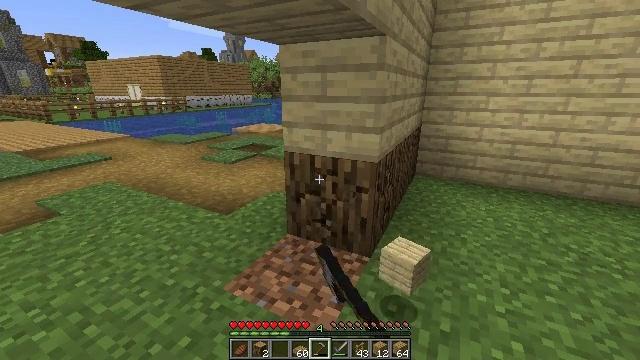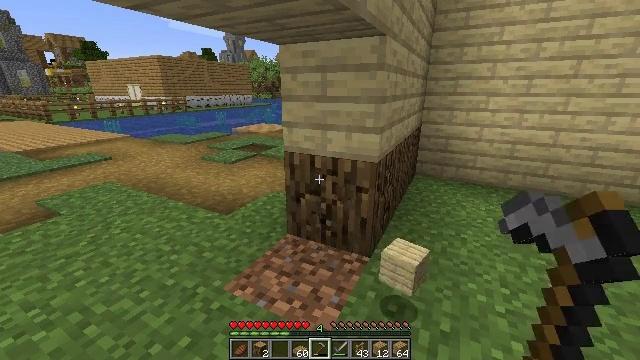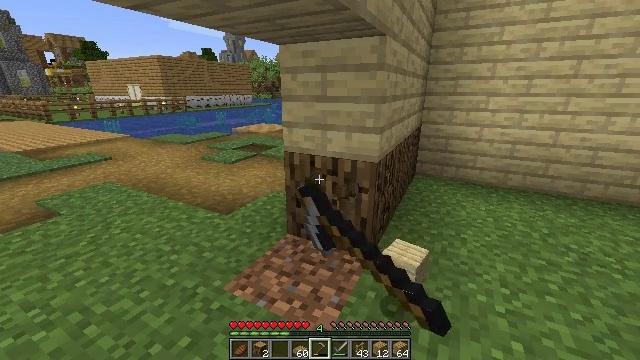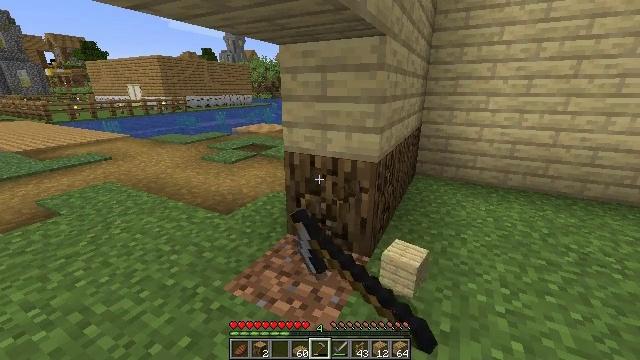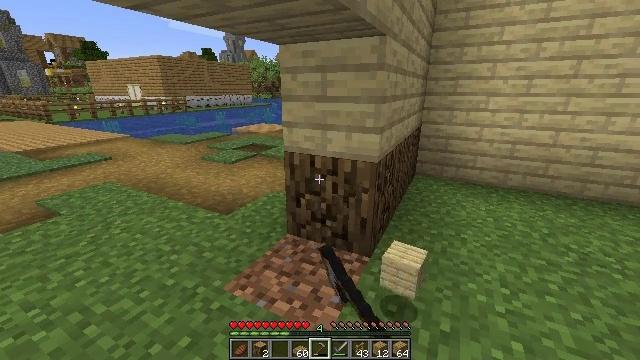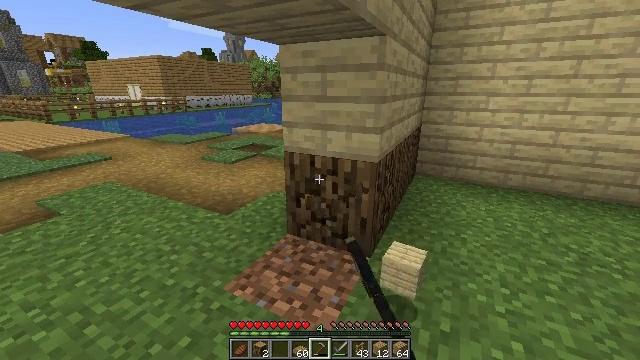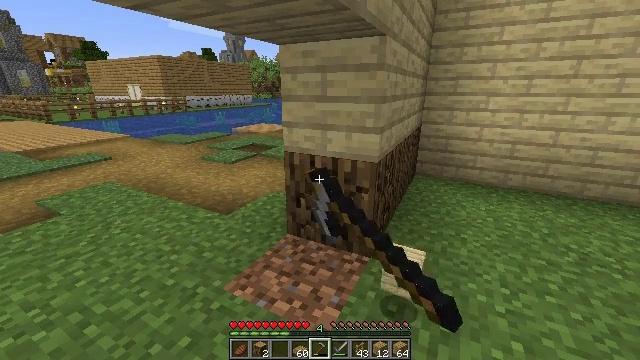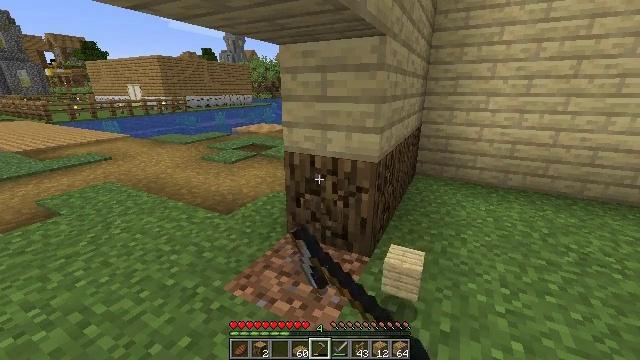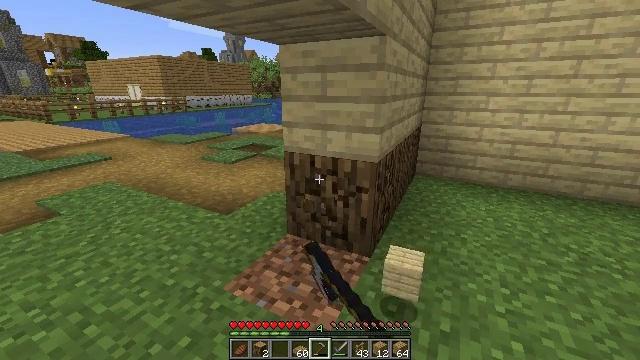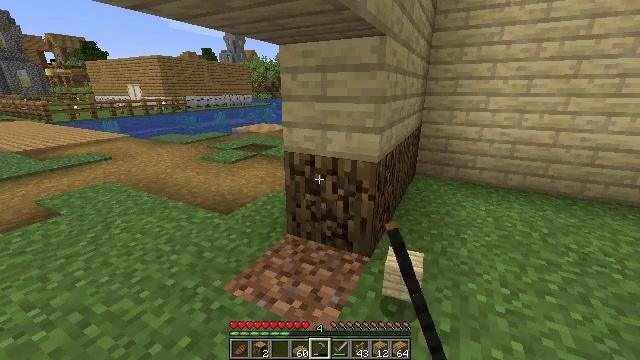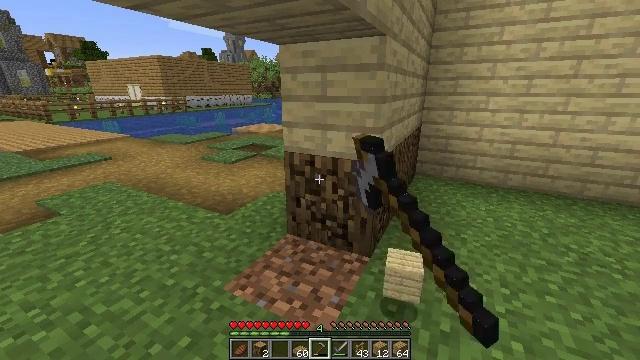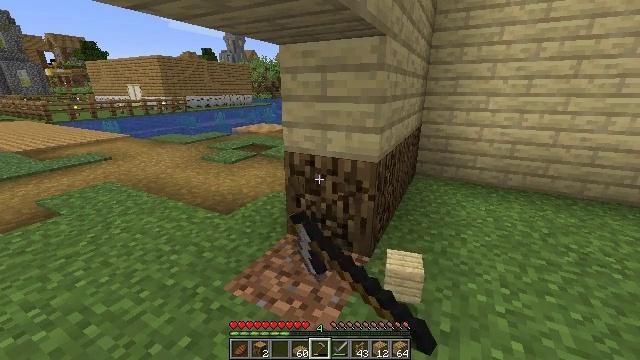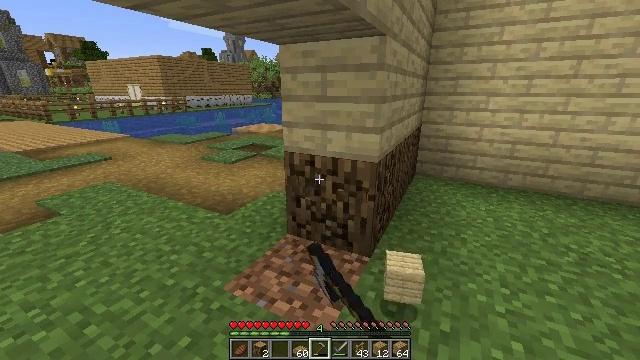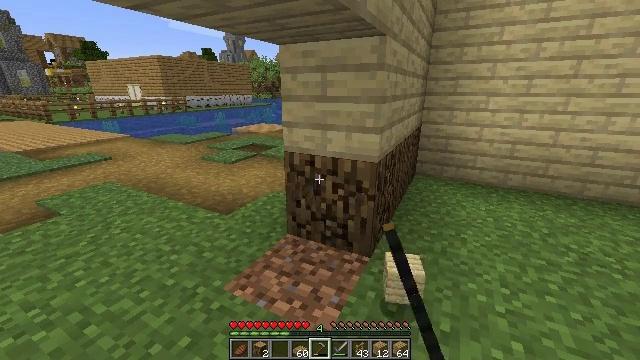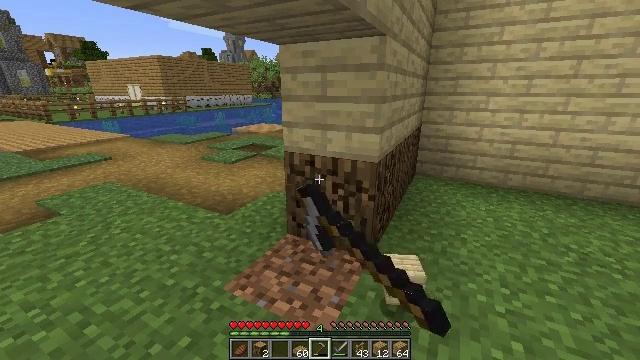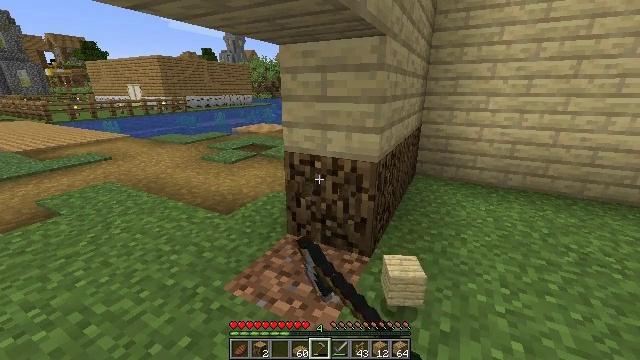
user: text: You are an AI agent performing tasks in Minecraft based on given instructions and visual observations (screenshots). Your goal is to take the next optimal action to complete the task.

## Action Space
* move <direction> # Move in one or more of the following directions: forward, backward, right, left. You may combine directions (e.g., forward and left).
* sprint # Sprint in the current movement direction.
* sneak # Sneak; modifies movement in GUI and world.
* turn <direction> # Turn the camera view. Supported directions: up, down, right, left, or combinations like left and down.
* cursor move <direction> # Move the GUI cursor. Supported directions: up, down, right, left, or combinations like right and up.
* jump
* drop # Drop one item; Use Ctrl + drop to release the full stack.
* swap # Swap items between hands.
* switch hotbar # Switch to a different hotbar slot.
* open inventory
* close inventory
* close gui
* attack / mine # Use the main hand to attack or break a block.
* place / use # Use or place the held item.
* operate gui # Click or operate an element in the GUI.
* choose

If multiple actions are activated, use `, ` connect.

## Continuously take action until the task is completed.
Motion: motion action
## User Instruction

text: Cut down the tree and harvest oak logs.
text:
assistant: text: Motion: attack / mine
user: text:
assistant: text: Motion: attack / mine
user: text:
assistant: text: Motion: attack / mine
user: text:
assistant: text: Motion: attack / mine
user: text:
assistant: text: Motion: attack / mine
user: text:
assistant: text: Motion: attack / mine
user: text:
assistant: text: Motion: attack / mine
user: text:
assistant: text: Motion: attack / mine
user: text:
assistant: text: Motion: attack / mine
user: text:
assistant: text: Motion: attack / mine
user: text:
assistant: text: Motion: attack / mine
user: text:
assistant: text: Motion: attack / mine
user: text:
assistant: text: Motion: attack / mine
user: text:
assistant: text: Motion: attack / mine
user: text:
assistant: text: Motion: attack / mine
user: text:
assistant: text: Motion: attack / mine
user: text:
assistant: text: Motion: attack / mine
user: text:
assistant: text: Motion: attack / mine
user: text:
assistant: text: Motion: attack / mine
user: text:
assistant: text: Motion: attack / mine
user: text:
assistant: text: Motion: attack / mine
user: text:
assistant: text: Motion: attack / mine
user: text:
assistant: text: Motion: attack / mine
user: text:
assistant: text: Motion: attack / mine
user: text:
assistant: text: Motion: attack / mine
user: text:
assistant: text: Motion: attack / mine